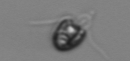
Label: Pyramimonas_morphotype1